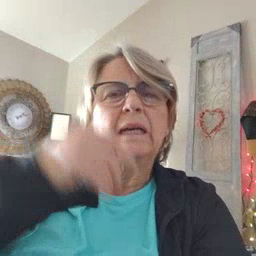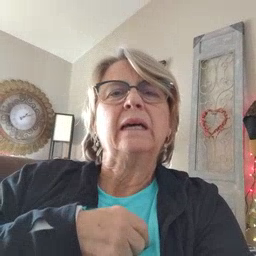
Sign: think